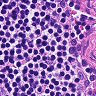
Metastatic tissue present: no